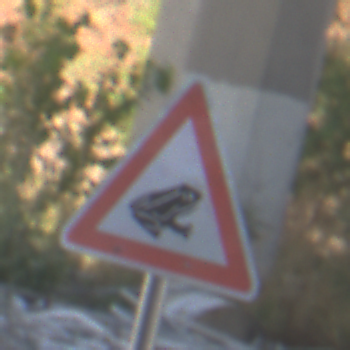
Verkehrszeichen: AmphibienwanderungLinks
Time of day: Midday
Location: Roofed (Underpass)
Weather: Clear
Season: NotSpecified
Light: Natural